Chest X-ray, PA view. Patient: 68 years old, sex F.
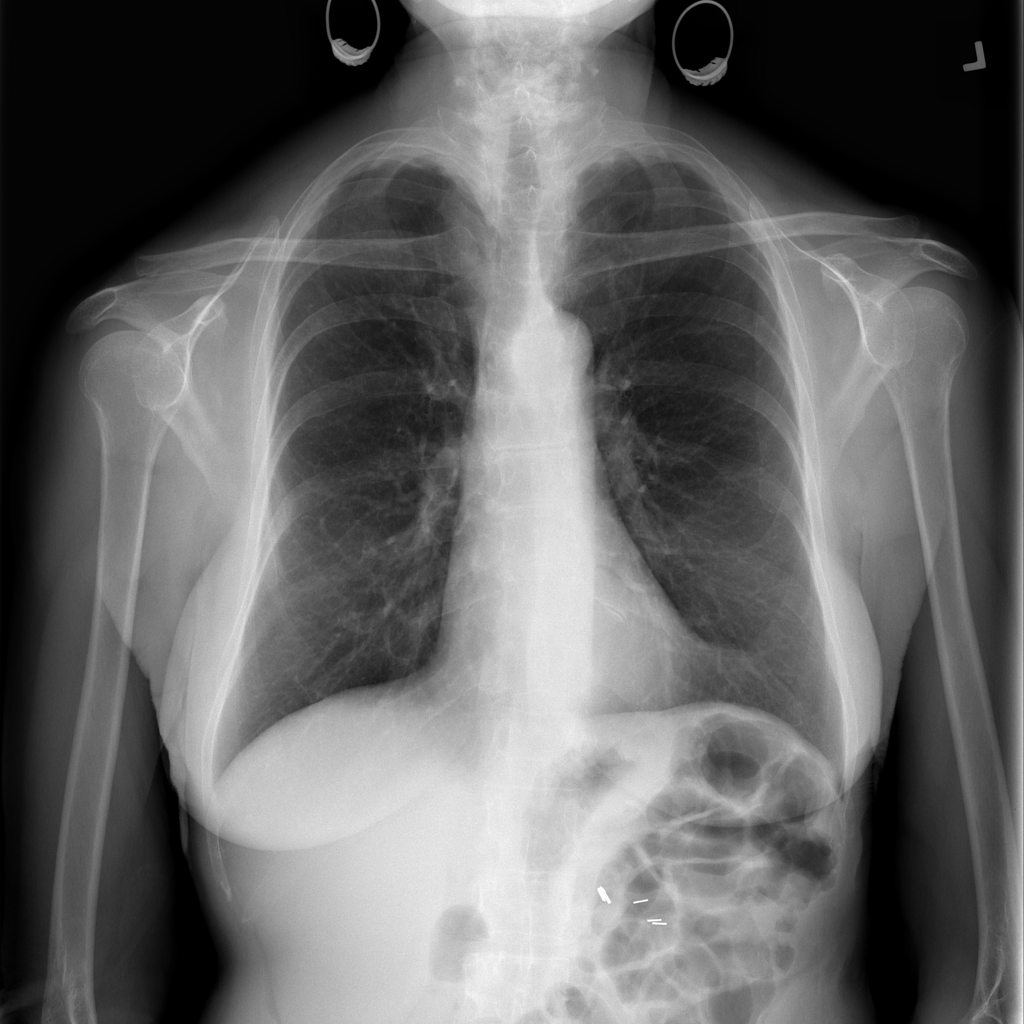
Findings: No Finding